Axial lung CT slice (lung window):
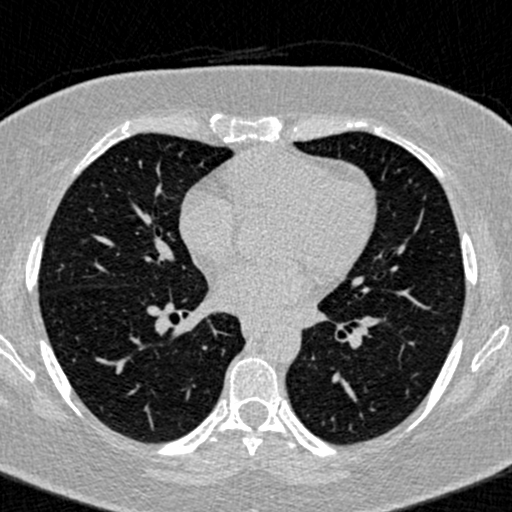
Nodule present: no